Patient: sex F, age 44
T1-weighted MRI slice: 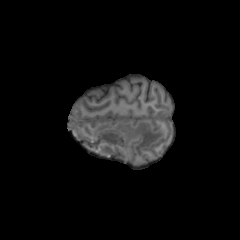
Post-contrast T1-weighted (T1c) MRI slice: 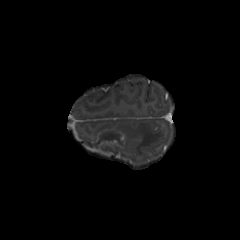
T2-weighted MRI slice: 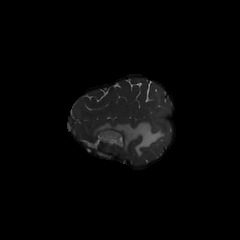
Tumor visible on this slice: yes
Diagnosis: Glioblastoma, IDH-wildtype
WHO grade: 4